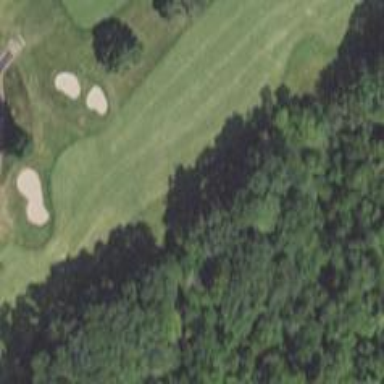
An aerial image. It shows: Grassy area designated as golf fairway.